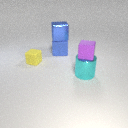
large blue rubber cube behind small yellow rubber cube